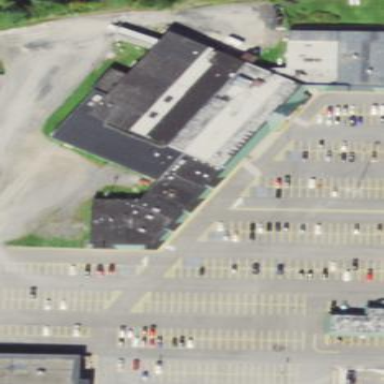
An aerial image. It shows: Retail area.